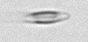
Label: pennate